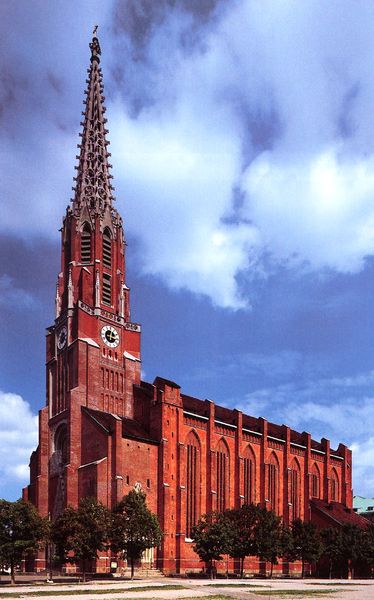
Titel: Mariahilfkirche in München
Künstler: Daniel Ohlmüller
Standort: München, Mariahilfkirche (EU - D - B)
Schlagwörter: baum, blau, gott, himmel, wolken, bäume, kirchturm, stadt, pfeiler, weiss, dach, rot, wolke, architektur, kirche, turm, pflaster, dorf, ziegel, backstein, platz, uhr, foto, fotografie, bögen, berlin, dom, mauerwerk, klinker, spitzbögen, blauer himmel, historismus, hochzeit, fialen, regelmäßig, matthäus, backsteingotik, einturmfassade, giott, kuhr, stadt land, gotische turmspitze